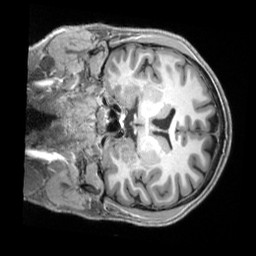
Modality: T1w
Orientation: coronal
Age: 23
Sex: male
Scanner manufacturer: siemens
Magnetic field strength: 3 T
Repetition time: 2.3 s
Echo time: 0.00229 s